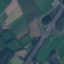
Land use / land cover: Highway